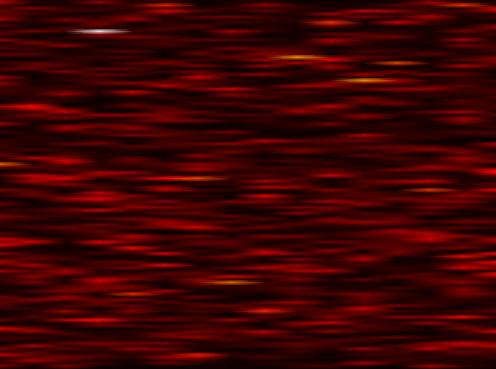
Label: FBMC